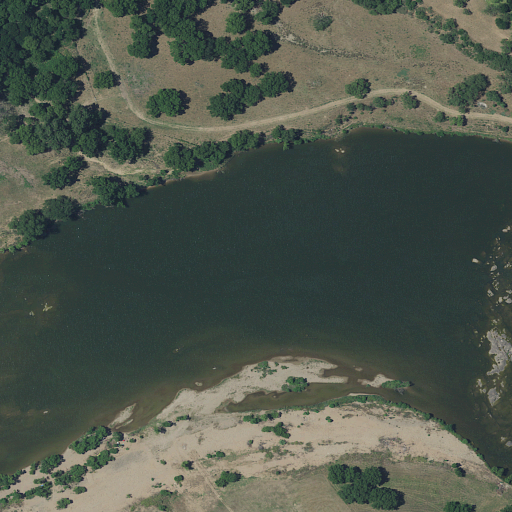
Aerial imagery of bar in Texas named Granite Shoal containing open water, woody wetlands, shrub, grassland, evergreen forest, herbaceous wetlands, and deciduous forest